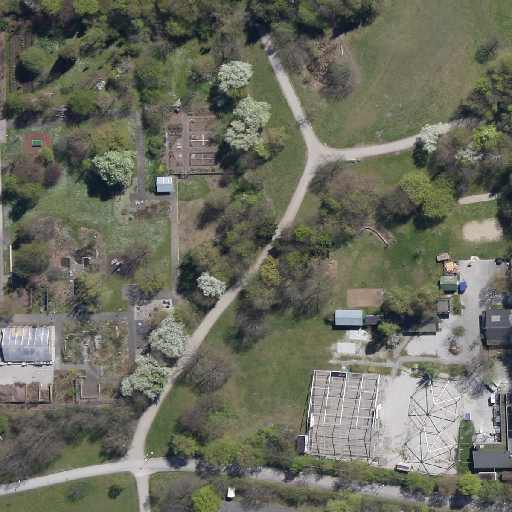
Referring expression: impervious surface